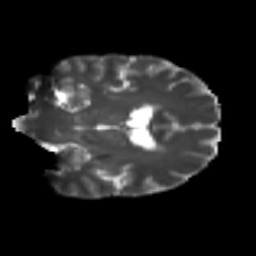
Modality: T2w
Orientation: coronal
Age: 58
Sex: female
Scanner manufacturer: ge
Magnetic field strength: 3 T
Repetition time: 7.8 s
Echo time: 0.0613 s